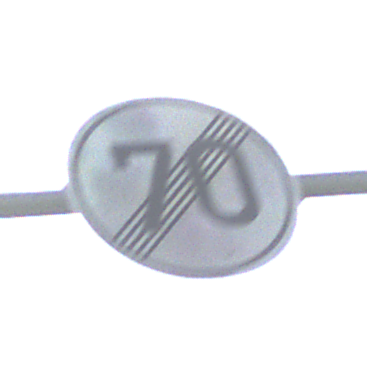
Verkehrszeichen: EndeGeschwindigkeit70
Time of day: Midday
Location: Outdoor (Nature)
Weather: PartlyCloudy
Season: NotSpecified
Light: Natural